Question: I have a strange issue that I am asked to make a Spring MVC simple application using many web technologies. Currently I am modifying this <URL> at 2.2 I am asked to show the JSP using CSS style formatting. Ok I done it, but the problem is that when I am using the Firefox it does not show me the CSS formatting except the background color. But when I am using the chrome it shows me the CSS complete formatting.
'''
<html>
<head>
<style type="text/css">
body{
background-color: #C1CDCD;
background-image:url("logo.gif');
background-repeat:no-repeat;
background-position:right bottom;
margin-right:200px;}
h1{
font-style:oblique;
color:red;
text-align:center;
}
p#p1
{
font-style:italic;
font-family:"Times New Roman";
font-size:18px;
}
p#p2
{
font-style:thick;
font-family:"Times New Roman";
font-size:18px;
}
.colortext_thick{
font-style:normal;
font-weight:bold;
color:green;
}
.italictext{
font-style:italic;
}
</style>
<title>Hello :: Spring Application</title>
</head>
<body>
<h1>Hello World - Spring MVC Application</h1>
<p id="p1" class="italictext">Greetings. This is also my first CSS type format example..</p>
<p id="p2" class="colortext_thick">It is now <c:out value="${now}"/></p>
</body>
</html>
'''
I couldn't figure out whats and where is the problem. First I thought I have a problem with code but when I access the same application on chrome, its seems very fine. Please help. Thank you
Edited: Below are the sample images of Firefox and Chrome running application

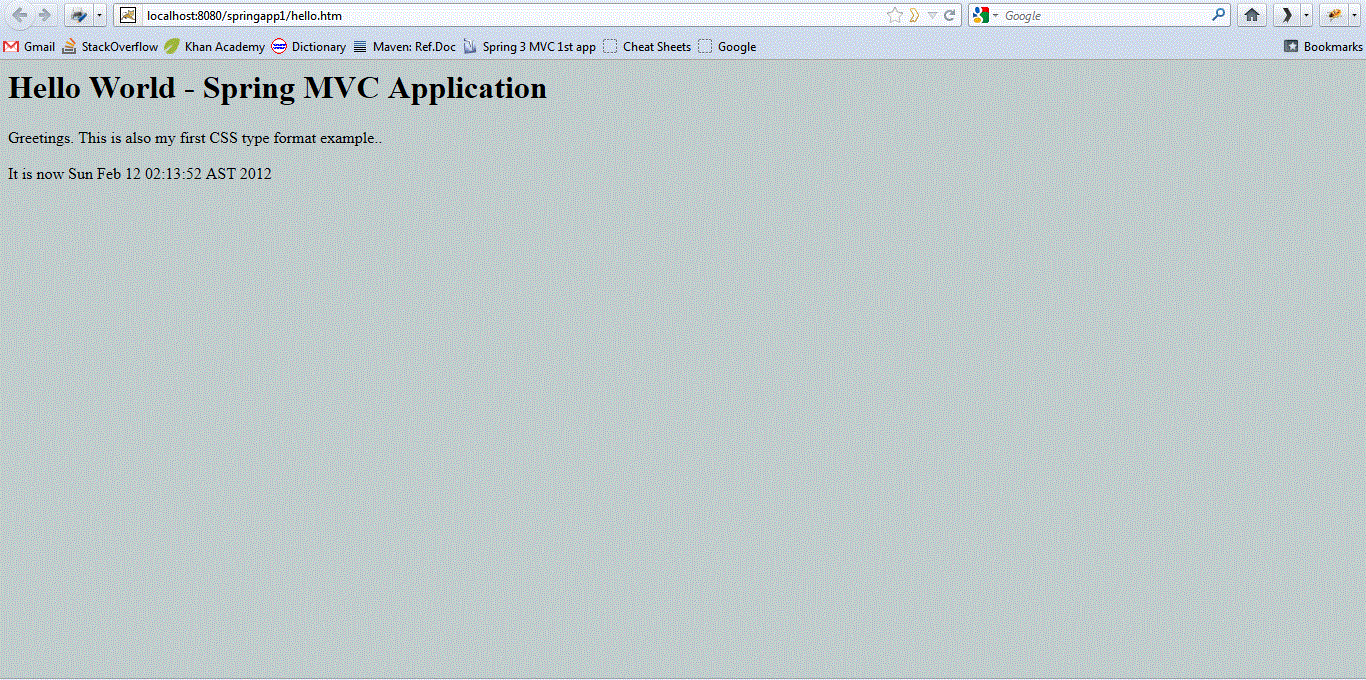
Answer: Look here,
'''
background-image:url("logo.gif');
'''
the opening and closing quote doesn't match. Firefox apparently stopped parsing CSS at that point.
Get them to match up:
'''
background-image:url("logo.gif");
'''